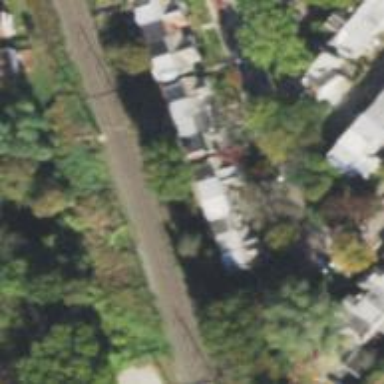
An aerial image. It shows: Railway track with contact lines for electrification.